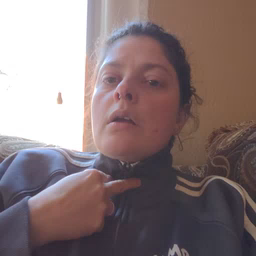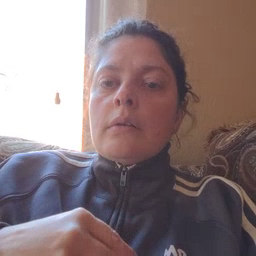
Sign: lamp